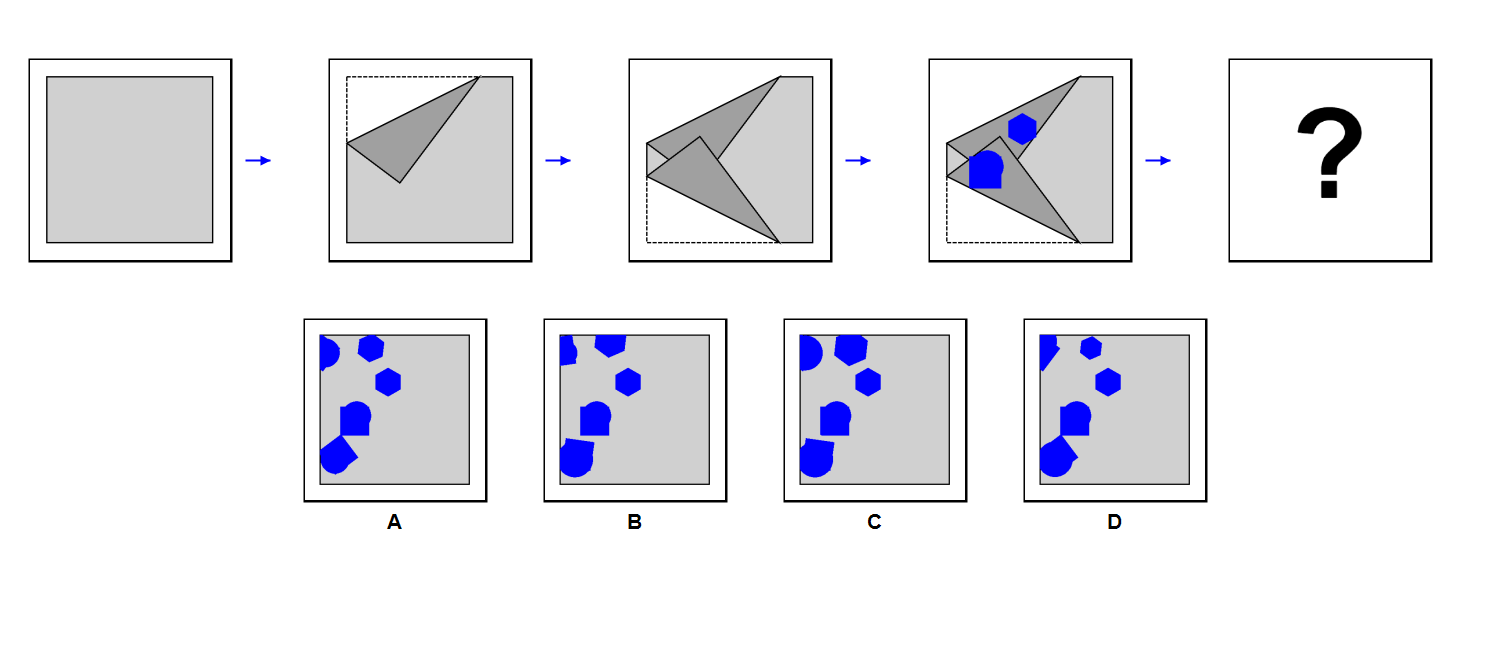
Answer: A